Brain MRI, t1w sequence, axial 2D slice.
Patient: age 20, sex F, weight 90 kg, height 1.9 m
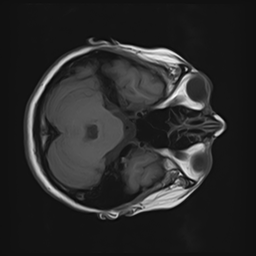